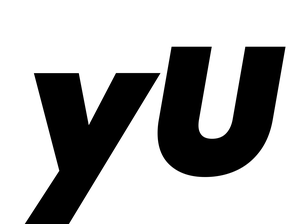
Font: Poppins-BlackItalic